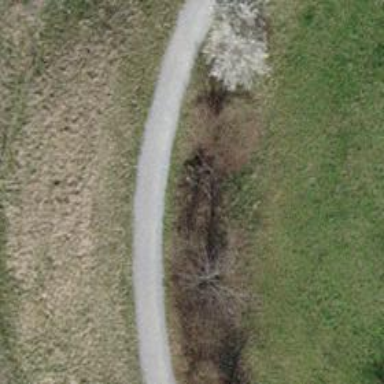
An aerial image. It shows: Abandoned railway track with compacted grade2 surface. The track is built on embankment.